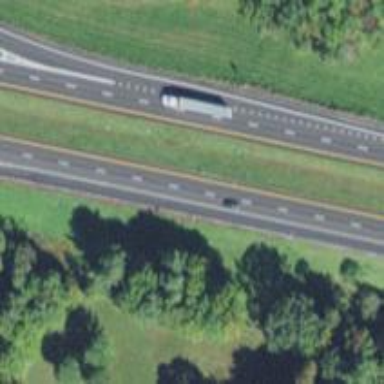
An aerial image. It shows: Asphalt motorway.